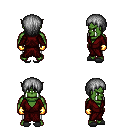
a pixel art fantasy rpg character, male body template, orc, green skin, red robe, white pants, gray plain hairstyle, gold gloves, gray slippers, four views (front, back, left, right), 2x2 character sprite sheet, small pixel art, hard edges, no anti-aliasing